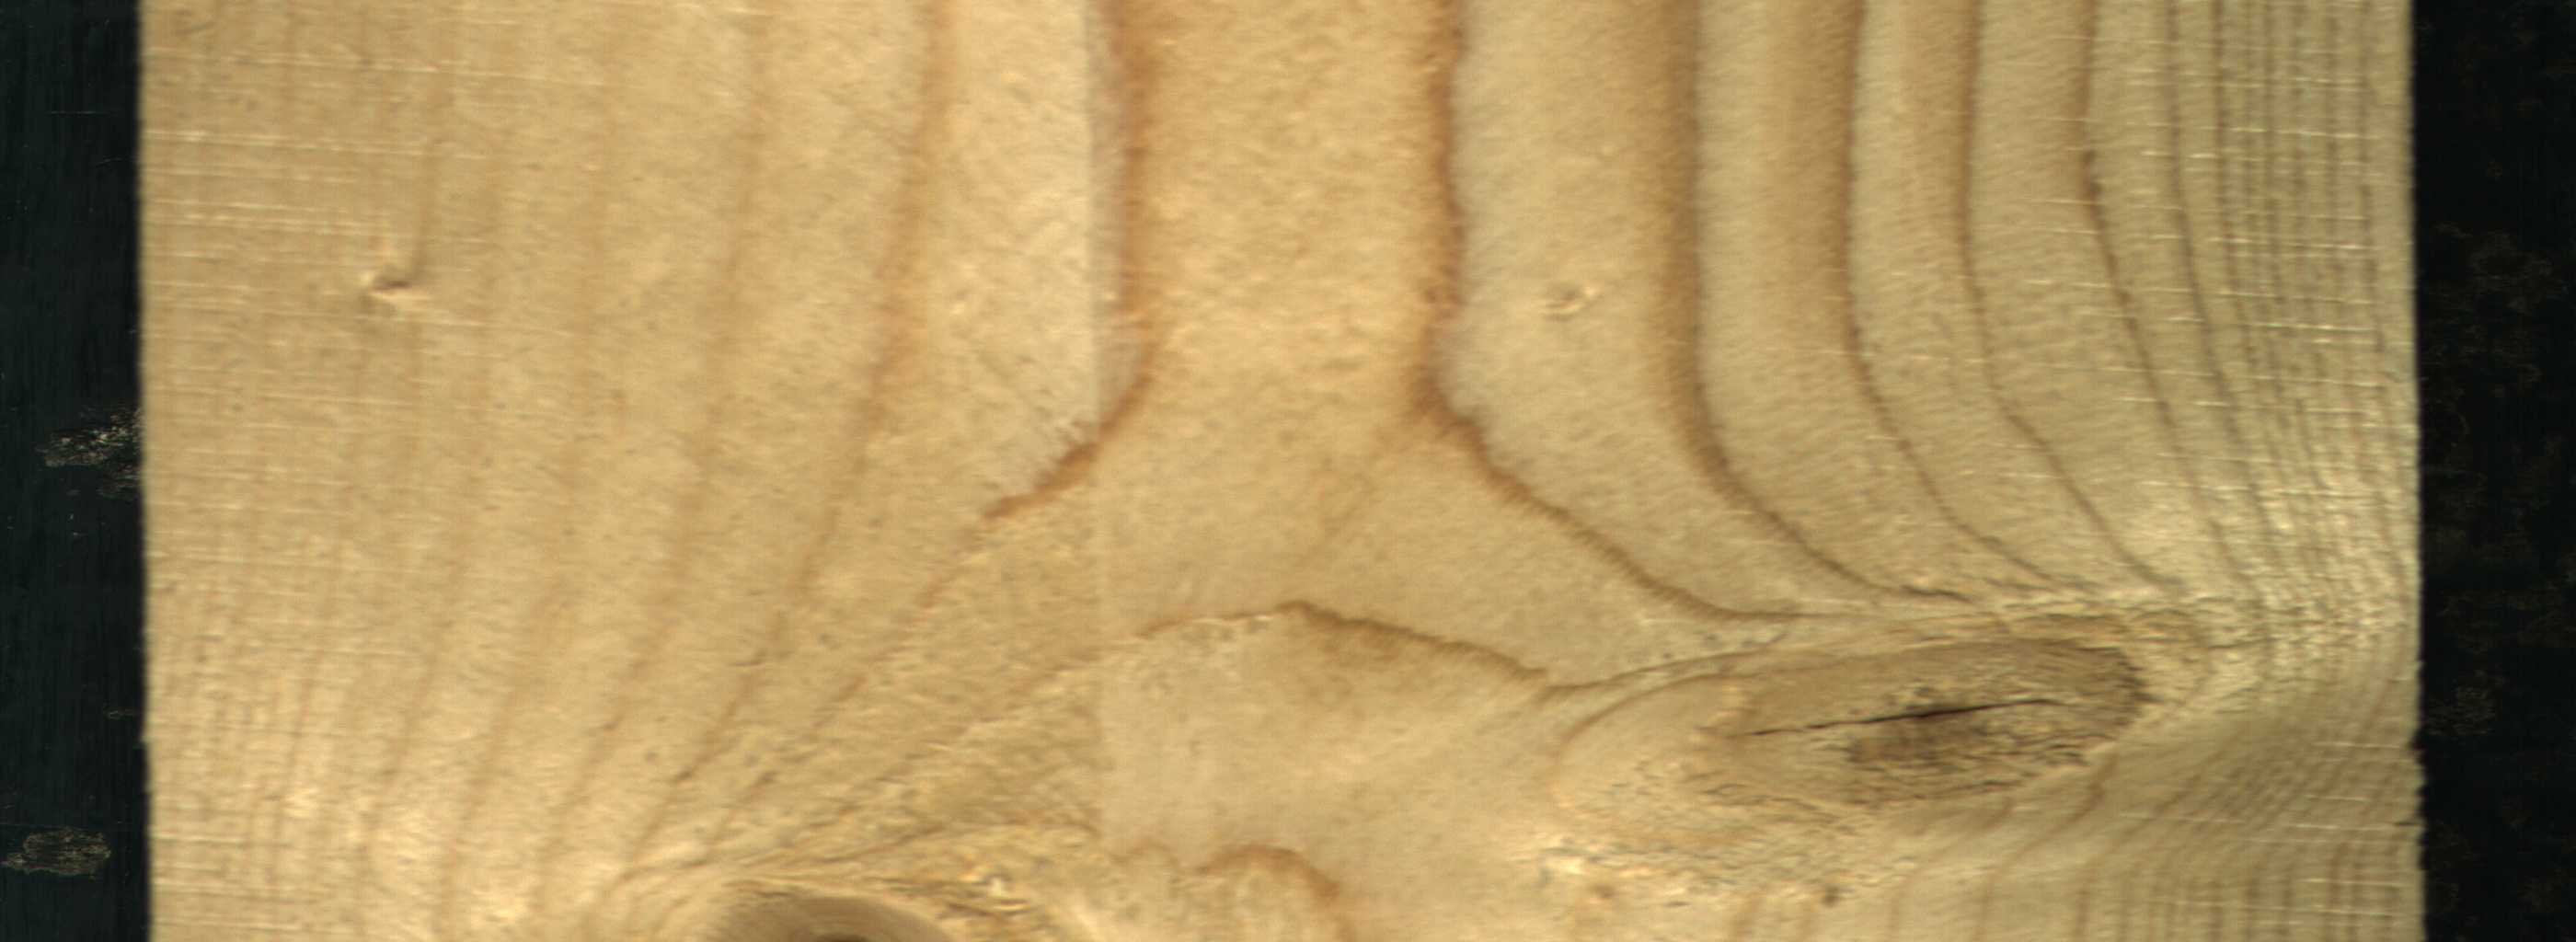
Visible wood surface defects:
knot_with_crack
Live_Knot